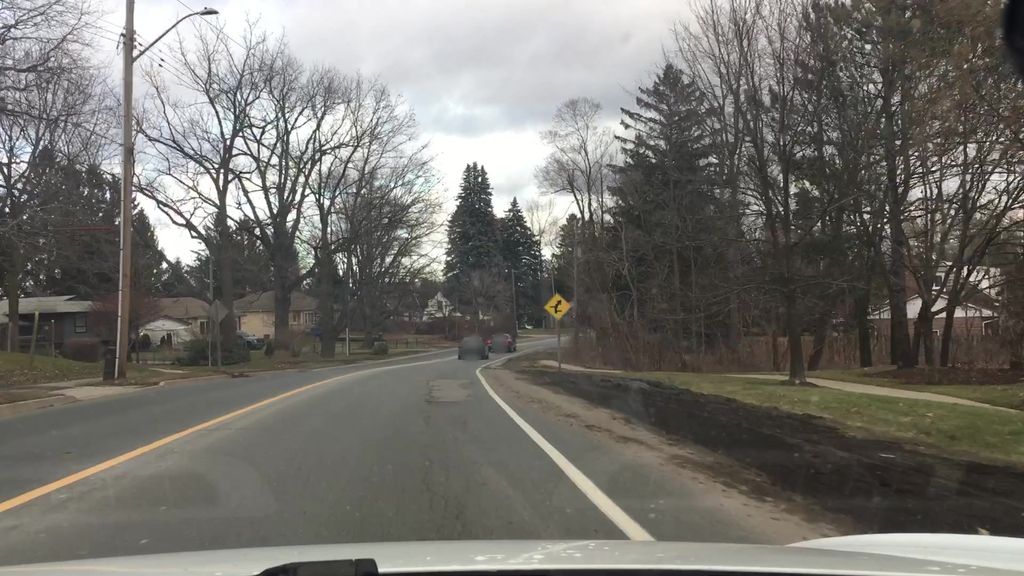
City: hamilton